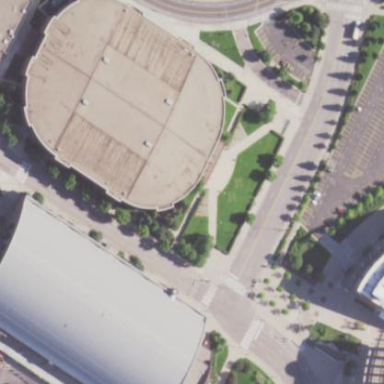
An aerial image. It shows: Stadium with basketball court.